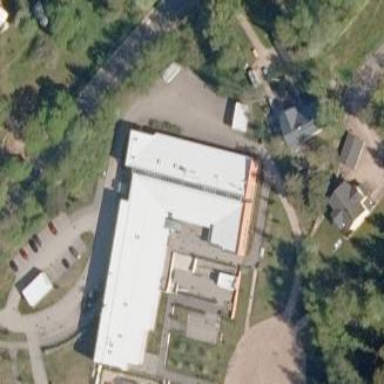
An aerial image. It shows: Building.